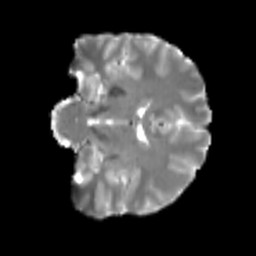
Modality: T2w
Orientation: coronal
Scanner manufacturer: siemens
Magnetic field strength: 3 T
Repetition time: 4 s
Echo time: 0.0594 s